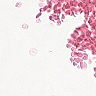
Metastatic tissue present: no